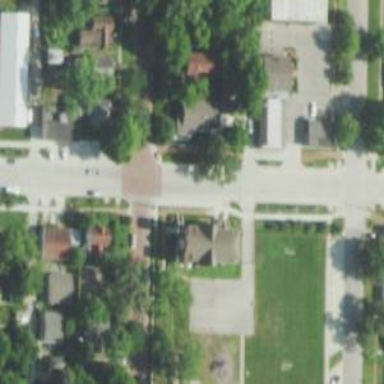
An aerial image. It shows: Uncontrolled footway crossing marked with lines.